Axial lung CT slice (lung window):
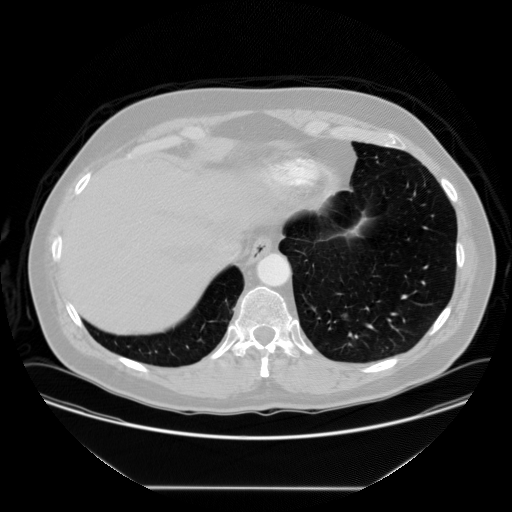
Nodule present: yes
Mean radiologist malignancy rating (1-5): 3